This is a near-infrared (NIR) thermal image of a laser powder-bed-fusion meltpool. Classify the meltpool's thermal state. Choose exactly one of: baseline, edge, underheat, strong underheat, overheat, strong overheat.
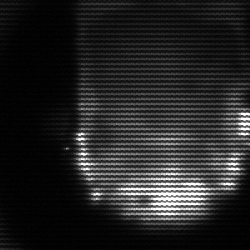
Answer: baseline